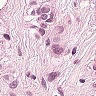
Metastatic tissue present: yes